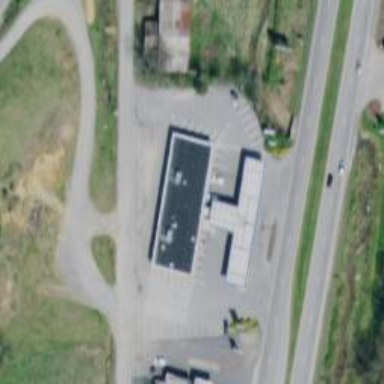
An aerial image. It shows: Convenience shop.